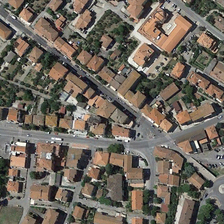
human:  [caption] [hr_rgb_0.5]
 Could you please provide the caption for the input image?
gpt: a large number of trees were planted around the rows of houses .

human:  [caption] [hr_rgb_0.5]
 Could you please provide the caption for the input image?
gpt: a large number of trees were planted around the rows of houses .

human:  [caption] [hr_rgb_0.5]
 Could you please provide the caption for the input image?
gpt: a row of red roofed houses on both sides of the road .

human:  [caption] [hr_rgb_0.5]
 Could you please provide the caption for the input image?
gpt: a row of red roofed houses on both sides of the road .

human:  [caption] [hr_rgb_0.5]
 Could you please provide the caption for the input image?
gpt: a row of red roofed houses on both sides of the road .